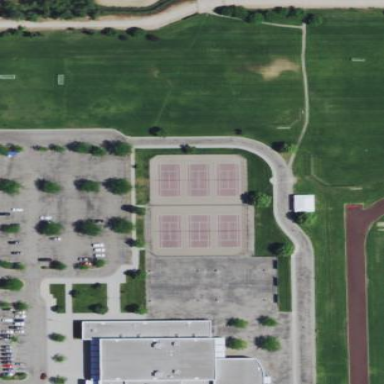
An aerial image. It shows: Sports center with tennis court enclosed by fence.